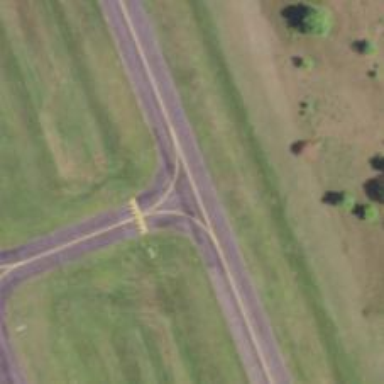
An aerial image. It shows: Image of taxiway at airport.